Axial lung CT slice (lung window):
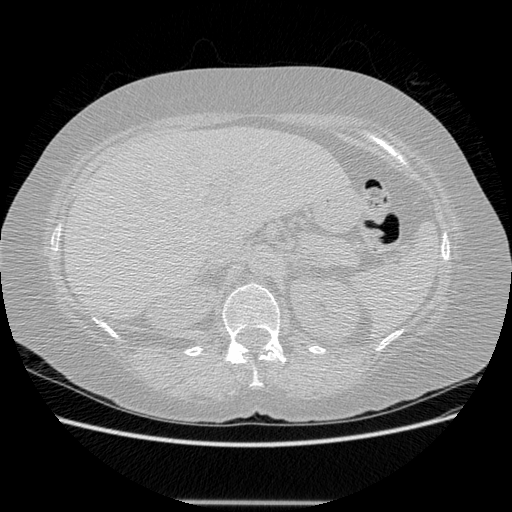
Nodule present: no